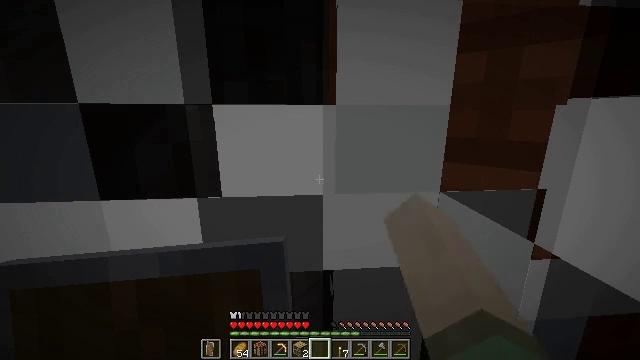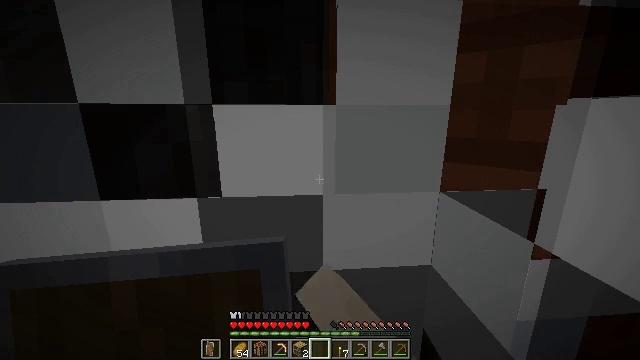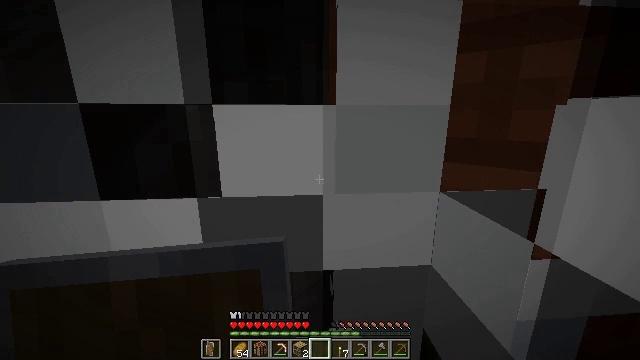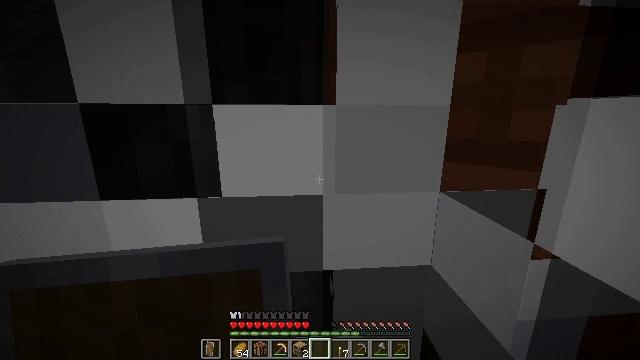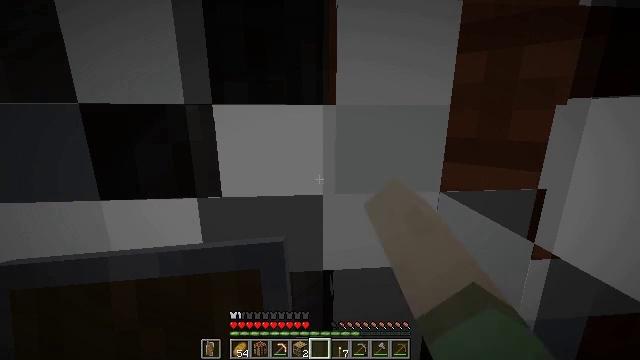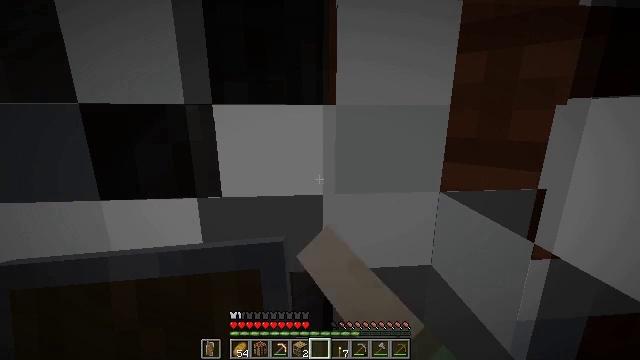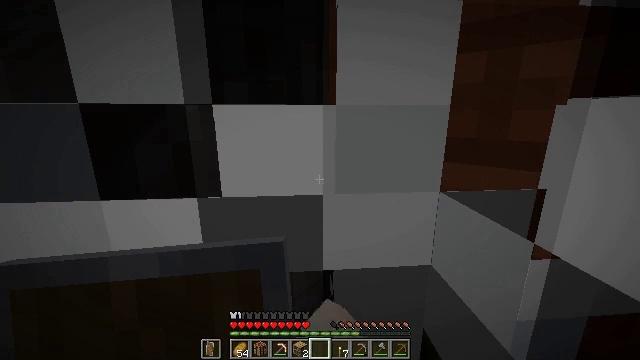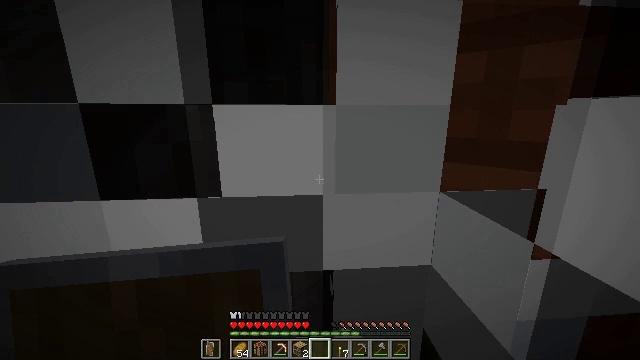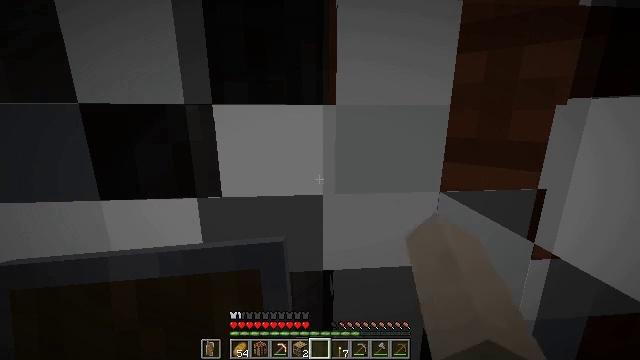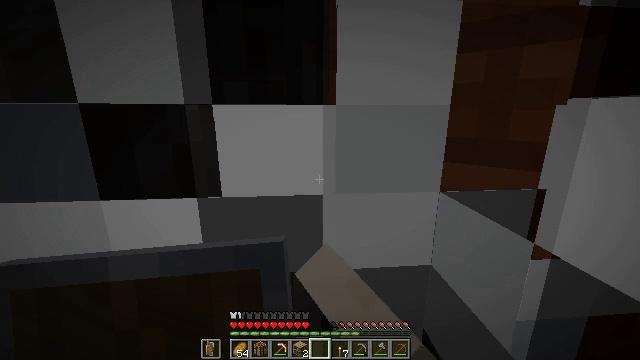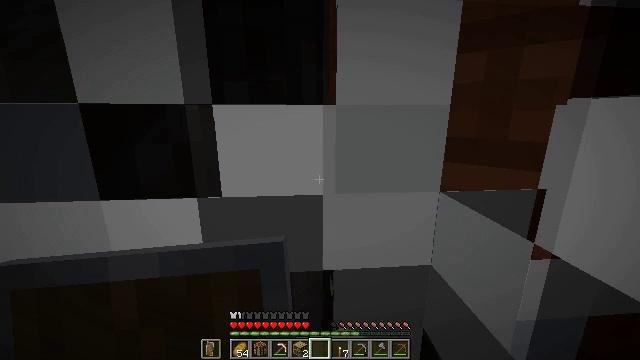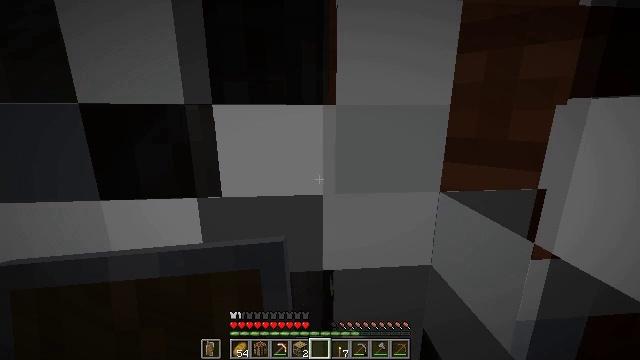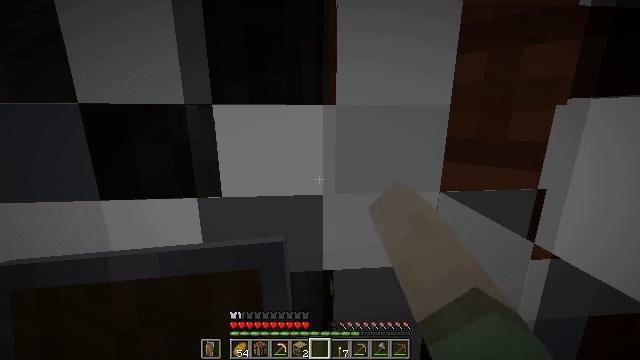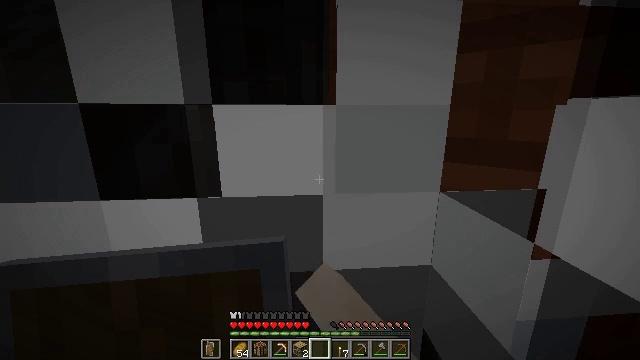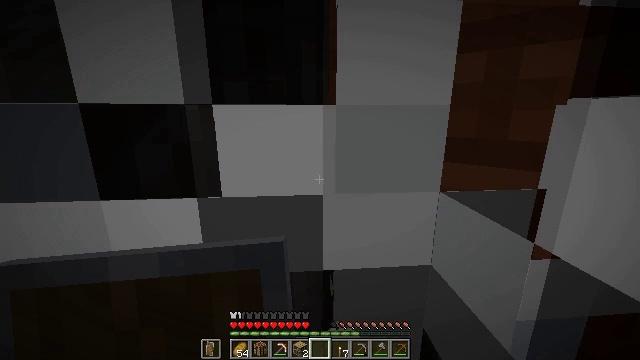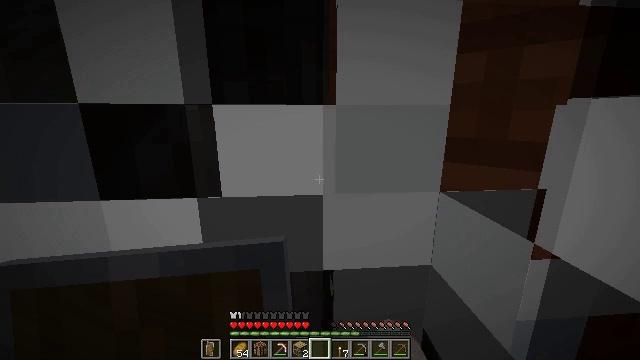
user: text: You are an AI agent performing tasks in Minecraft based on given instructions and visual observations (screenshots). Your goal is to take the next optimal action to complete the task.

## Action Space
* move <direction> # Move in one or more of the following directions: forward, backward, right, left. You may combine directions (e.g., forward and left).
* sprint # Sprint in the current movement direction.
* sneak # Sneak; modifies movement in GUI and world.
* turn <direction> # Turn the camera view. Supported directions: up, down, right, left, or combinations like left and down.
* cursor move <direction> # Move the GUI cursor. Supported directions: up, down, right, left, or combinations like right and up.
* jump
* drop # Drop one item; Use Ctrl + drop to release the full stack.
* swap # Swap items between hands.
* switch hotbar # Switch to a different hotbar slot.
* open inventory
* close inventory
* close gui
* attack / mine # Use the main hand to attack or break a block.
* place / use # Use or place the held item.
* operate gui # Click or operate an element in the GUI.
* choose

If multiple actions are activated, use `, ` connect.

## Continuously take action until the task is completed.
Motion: motion action
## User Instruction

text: Collect books by breaking the bookshelf.
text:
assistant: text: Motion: attack / mine
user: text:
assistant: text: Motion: attack / mine
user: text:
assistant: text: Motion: attack / mine
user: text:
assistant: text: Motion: attack / mine
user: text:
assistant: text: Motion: attack / mine
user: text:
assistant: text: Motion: attack / mine
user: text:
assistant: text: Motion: attack / mine
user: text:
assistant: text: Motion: attack / mine
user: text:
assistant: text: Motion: attack / mine
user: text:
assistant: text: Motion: attack / mine
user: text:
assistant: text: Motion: attack / mine
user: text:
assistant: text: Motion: attack / mine
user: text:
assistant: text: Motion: attack / mine
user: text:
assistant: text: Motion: attack / mine
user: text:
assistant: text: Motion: attack / mine
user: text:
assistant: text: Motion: attack / mine
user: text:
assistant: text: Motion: attack / mine
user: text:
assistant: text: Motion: attack / mine
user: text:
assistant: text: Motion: attack / mine
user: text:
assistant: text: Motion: attack / mine
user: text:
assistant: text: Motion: attack / mine
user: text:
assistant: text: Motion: attack / mine
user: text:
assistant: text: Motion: attack / mine
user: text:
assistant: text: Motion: attack / mine
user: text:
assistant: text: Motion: attack / mine
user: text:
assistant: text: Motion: attack / mine
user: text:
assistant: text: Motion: attack / mine
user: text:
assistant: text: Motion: attack / mine
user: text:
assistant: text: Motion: attack / mine
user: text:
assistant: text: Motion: attack / mine